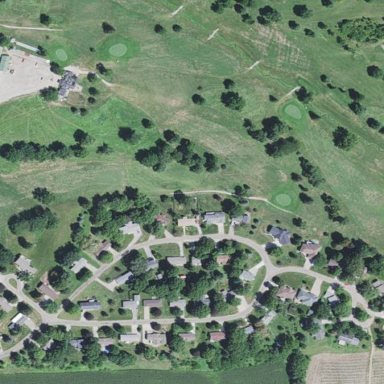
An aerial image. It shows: Golf course surrounded by greenery.